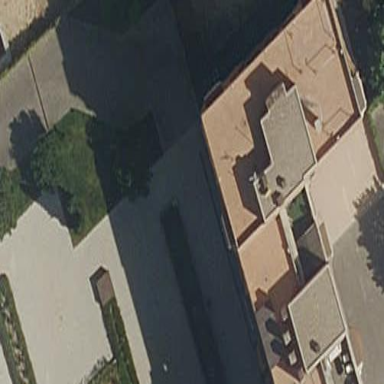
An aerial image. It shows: Part of building is shown in the image.